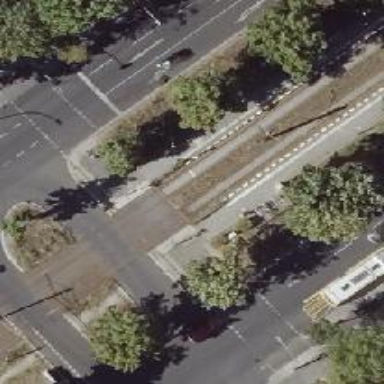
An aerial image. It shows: Tram stop.